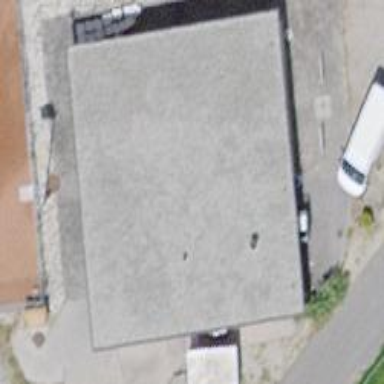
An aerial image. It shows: Restaurant.